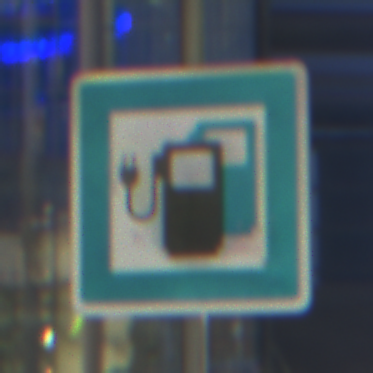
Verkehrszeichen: LadestationFuerElektrofahrzeuge
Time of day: Night
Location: Outdoor (Urban)
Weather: PartlyCloudy
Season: NotSpecified
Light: Artificial